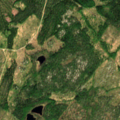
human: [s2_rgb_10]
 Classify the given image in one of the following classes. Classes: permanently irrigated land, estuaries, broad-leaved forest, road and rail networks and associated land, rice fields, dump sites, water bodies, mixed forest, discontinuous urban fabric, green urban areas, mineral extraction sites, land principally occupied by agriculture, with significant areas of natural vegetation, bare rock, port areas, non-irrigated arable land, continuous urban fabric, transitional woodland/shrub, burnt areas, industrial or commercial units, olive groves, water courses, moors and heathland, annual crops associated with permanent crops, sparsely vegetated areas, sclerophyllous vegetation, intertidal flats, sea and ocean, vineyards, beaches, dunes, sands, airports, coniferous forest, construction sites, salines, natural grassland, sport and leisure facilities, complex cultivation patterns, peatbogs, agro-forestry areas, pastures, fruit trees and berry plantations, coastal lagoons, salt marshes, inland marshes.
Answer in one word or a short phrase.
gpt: coniferous forest, transitional woodland/shrub